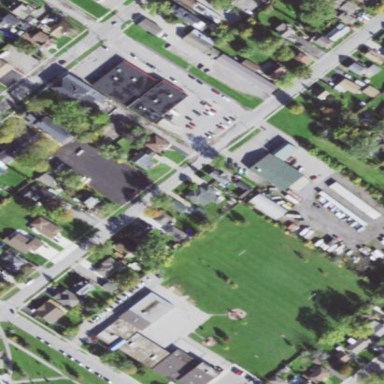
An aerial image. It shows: School.